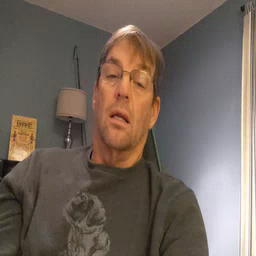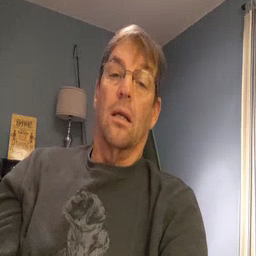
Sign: dance